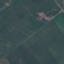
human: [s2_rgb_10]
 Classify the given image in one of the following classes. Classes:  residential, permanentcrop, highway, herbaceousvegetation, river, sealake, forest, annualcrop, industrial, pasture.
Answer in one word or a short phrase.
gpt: Pasture